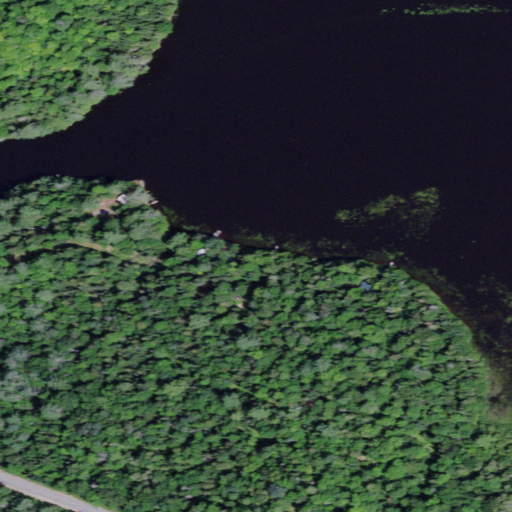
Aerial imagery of cape in New York named Watsons Point containing open water, evergreen forest, mixed forest, herbaceous wetlands, deciduous forest, open development, woody wetlands, and grassland